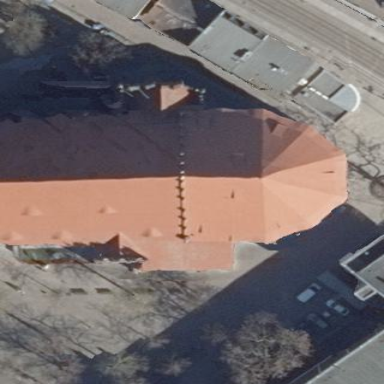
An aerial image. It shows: Building featuring pyramidal roof made of roof tiles.